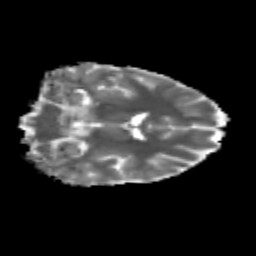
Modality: MD
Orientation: coronal
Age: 21
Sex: female
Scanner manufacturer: siemens
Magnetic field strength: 3 T
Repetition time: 3.5 s
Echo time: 0.125 s